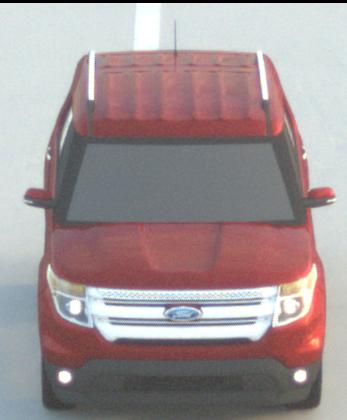
Make: Ford
Model: Explorer
Detailed model: Gen. 5
Model produced from: 2010
Model produced until: 2019
Doors: 5
Color: red
Road condition: dry road
Daytime: sunrise or sunset
Contrast: low contrast